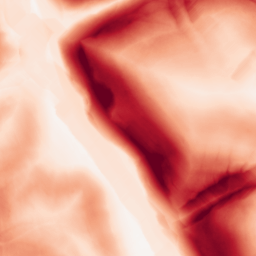
Category: morphological
Decomposition family: morphological_gradient
Decomposition parameters: size: 15
shape: diamond
Upsampling method: bilinear
Upsampling parameters: scale: 2
Upsampling scale: 2